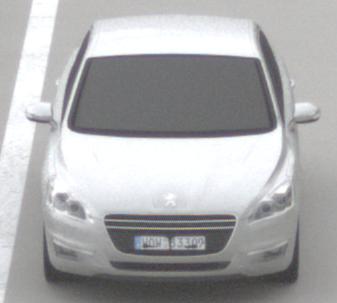
Make: Peugeot
Model: 508 120 VTi
Detailed model: 508 (I) Limousine
Model produced from: 2011/03
Model produced until: 2014/05
Doors: 4
Color: white
Road condition: dry road
Daytime: midday
Contrast: low contrast